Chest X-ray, PA view. Patient: 55 years old, sex F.
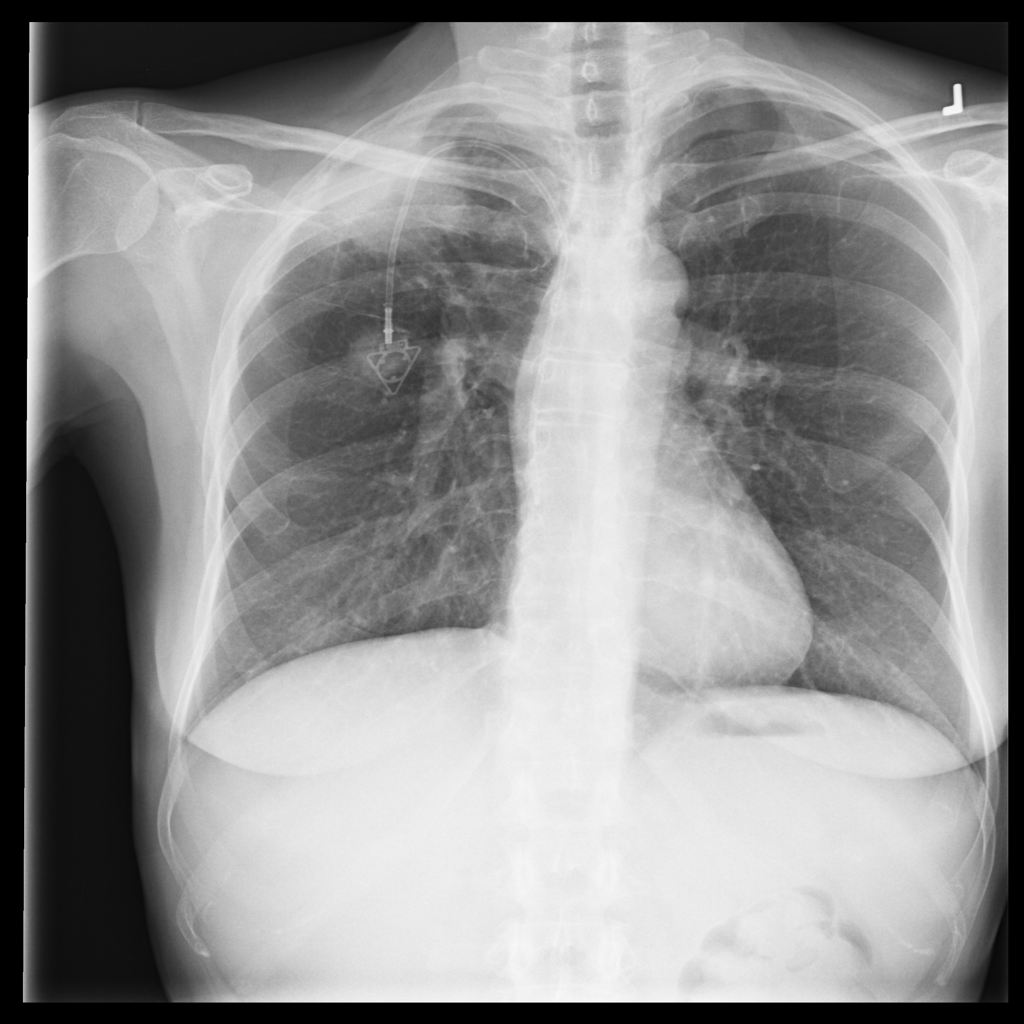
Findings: Mass